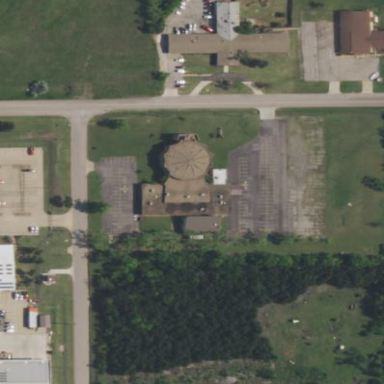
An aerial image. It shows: Building serving as place of worship.